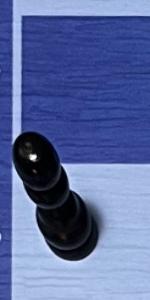
Label: Pawn_Black